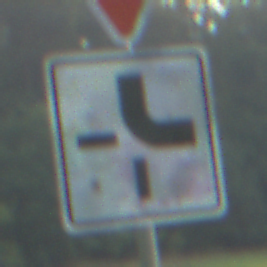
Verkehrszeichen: VerlaufVorfahrtsstrasse4
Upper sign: VorfahrtGewaehren
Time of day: SunriseSunset
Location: Outdoor (Nature)
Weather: PartlyCloudy
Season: NotSpecified
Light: Natural